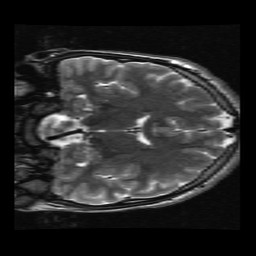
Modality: T2w
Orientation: coronal
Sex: male
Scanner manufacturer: ge
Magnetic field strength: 3 T
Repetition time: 5 s
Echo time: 0.1017 s